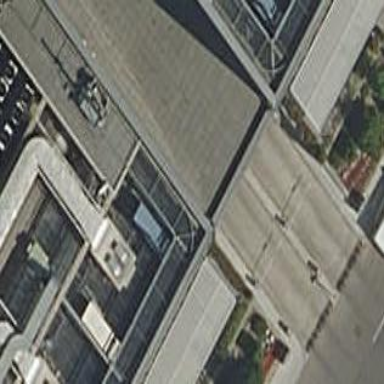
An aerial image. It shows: Part of building is shown in the image.